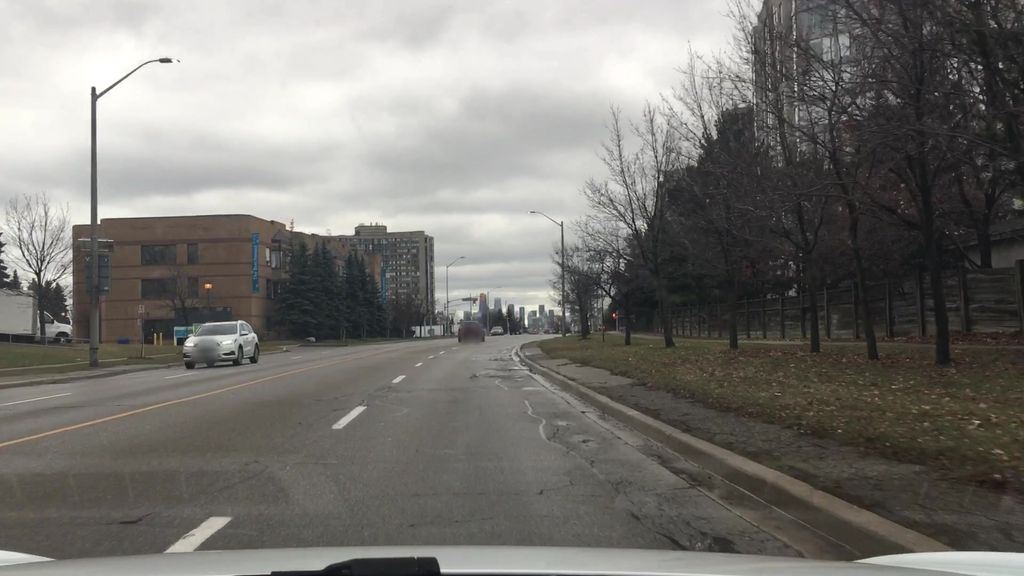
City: toronto